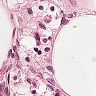
Metastatic tissue present: no